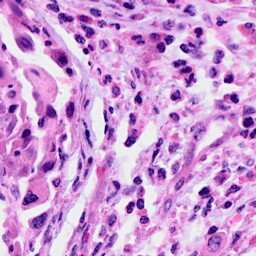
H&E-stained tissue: Cervix